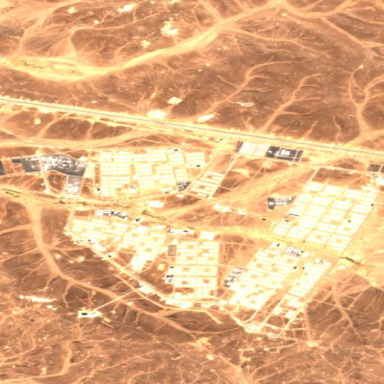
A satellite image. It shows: Residential area designated as refugee site.